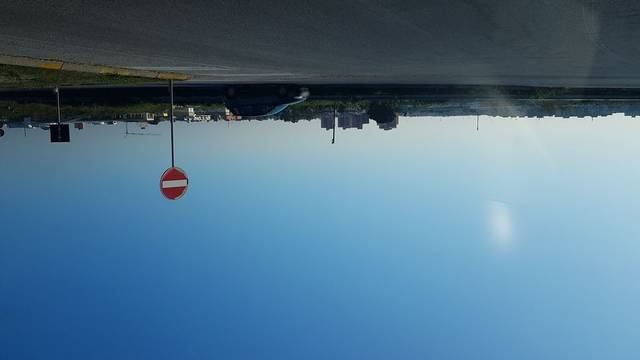
Region: Italy
Coordinates: 40.618, 17.958